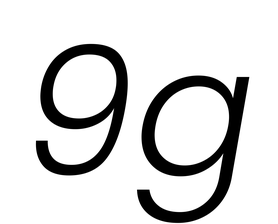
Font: Poppins-LightItalic